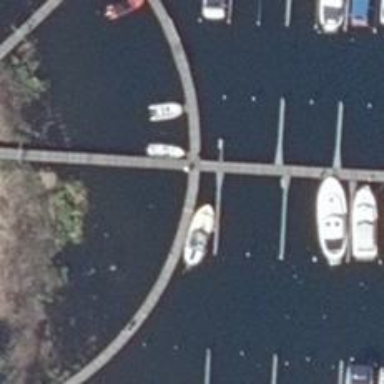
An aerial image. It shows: Man-made pier.